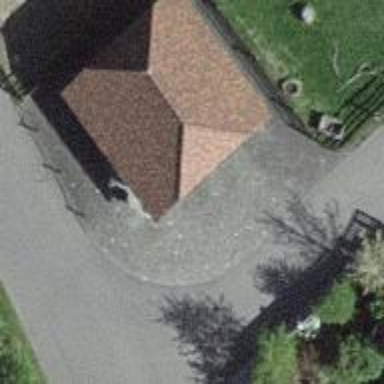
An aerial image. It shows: Garage.